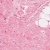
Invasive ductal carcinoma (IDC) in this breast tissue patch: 0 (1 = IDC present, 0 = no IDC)